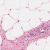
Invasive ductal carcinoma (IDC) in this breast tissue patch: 0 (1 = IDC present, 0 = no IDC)